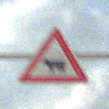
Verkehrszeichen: ViehtriebRechts
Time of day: MorningAfternoon
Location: Outdoor (Beach)
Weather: PartlyCloudy
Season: NotSpecified
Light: Natural